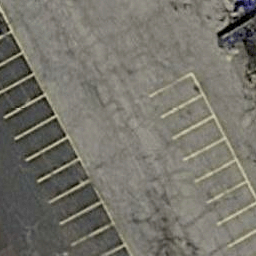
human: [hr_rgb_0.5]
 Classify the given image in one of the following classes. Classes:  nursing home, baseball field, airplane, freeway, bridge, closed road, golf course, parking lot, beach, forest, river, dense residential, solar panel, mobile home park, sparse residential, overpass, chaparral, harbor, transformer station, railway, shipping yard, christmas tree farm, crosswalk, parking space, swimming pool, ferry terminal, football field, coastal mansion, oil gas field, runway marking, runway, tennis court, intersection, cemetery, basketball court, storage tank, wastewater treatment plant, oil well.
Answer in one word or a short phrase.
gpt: parking space